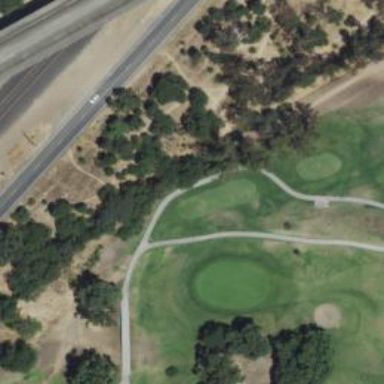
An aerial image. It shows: Golf tee.